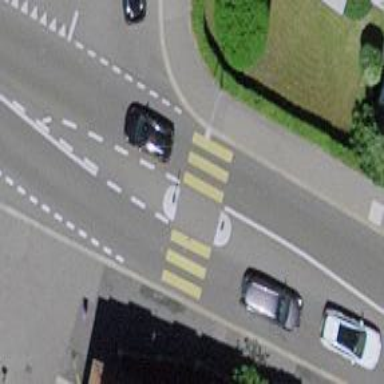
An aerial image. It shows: Zebra crossing with crossing island.